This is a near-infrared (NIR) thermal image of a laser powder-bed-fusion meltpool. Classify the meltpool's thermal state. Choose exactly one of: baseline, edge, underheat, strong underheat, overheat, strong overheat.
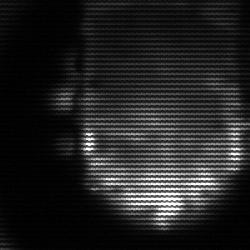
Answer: baseline